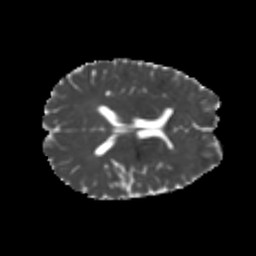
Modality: MD
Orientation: axial
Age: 21
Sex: male
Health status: healthy
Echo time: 0.074 s